Question: I need to quit Cocoa App when I click the red button on upper left.

I found <URL> page saying
> So what you need to do first is have the window you want to close be
connected to an IBOutlet in the nib. For this example i connected the
window to an outlet named "mainWindow".
How can I do this? I found Windows in xib file, but how can I connect it to an IBOutlet in the nib?
Or, is there any way to quit the cocoa app clicking red button?
## EDIT
I should have put the code in the 'automatically generated delegate file'.
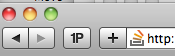
Answer: There is an optional method for the application's delegate which will do this automatically. All you have to do is add this to the implementation. You don't need to create an outlet or anything.
'''
- (BOOL)applicationShouldTerminateAfterLastWindowClosed:(NSApplication *)theApplication {
return YES;
}
'''